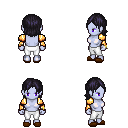
a pixel art fantasy rpg character, female body template, dark elf, purple skin, gold arm armor, white pants, raven long bangs hairstyle, bracelets, brown slippers, four views (front, back, left, right), 2x2 character sprite sheet, small pixel art, hard edges, no anti-aliasing